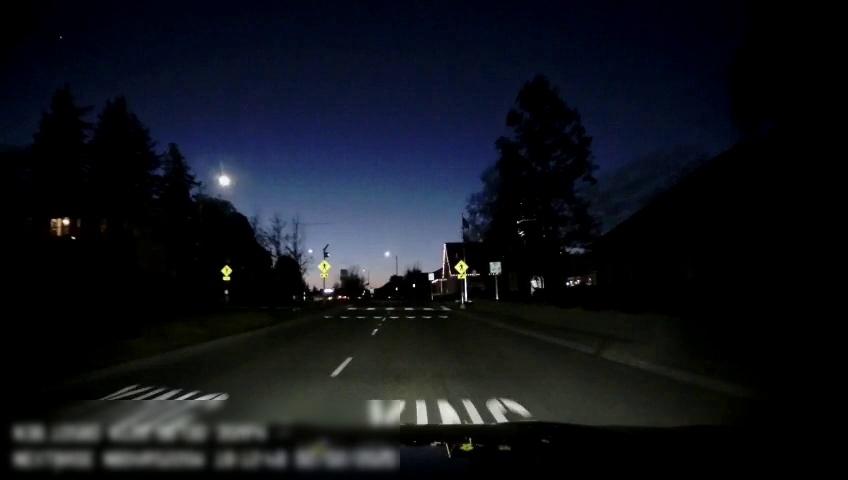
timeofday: Night
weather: Other
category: Drivable Space
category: Lanes | Current Lane
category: Traffic | Signs
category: Traffic | Signs
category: Traffic | Signs